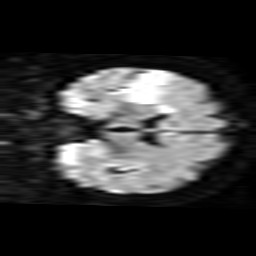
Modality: TRACE
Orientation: coronal
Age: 55
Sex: female
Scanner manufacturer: philips
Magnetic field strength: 1.5 T
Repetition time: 4.801 s
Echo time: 0.07764 s